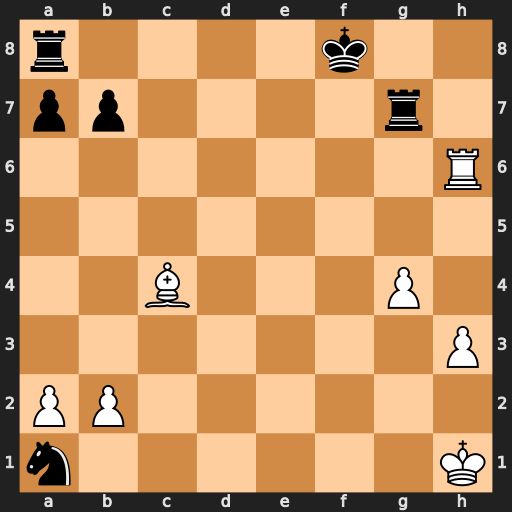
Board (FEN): r4k2/pp4r1/7R/8/2B3P1/7P/PP6/n6K
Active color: w
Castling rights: -
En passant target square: -
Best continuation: Rh8+ Ke7 Rxa8